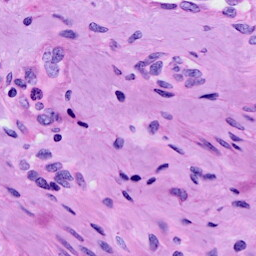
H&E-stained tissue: Cervix